Question: I have a listview, where each row is an EditText, with some text. When I tap on a row, EditText gets the focus, displays the blinking cursor and the selection anchor (you know the blue/gray looking handles that you drag around to select a range of text).
The is that when I move from one row to another (edittext to another), without enterting new text, the selection anchor in the previous edittext remains visible for a while. I would like to hide this anchor immediately if the edittext doesn't have focus.
Any ideas?
'''
editText.setOnFocusChangeListener(new OnFocusChangeListener() {
public void onFocusChange(View v, boolean hasFocus) {
if(hasFocus) {
} else {
editText.clearFocus();
//editText.clearComposingText();
}
}
});
'''

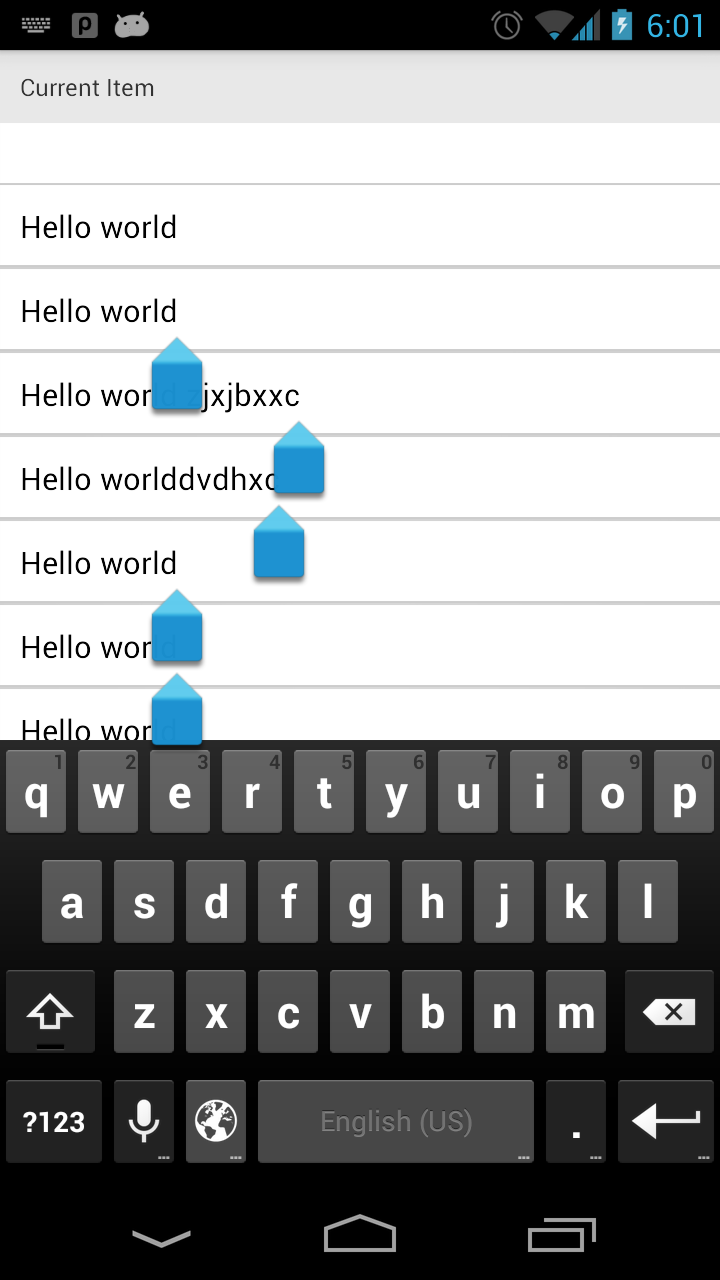
Answer: I finally got it! First of all, I removed focusability from the 'ListView'. Then I wrote a custom 'OnFocusChangeListener' that removes the selection from the view that looses the focus. This listener is applied to the views by a custom adapter (I wrapped 'ArrayAdapter', but you can as well wrap a 'SimpleCursorAdapter').
Attached is a demo (tested on an emulator with Eclair):
'''
public class ListOfEditViews extends Activity {
@Override
public void onCreate(Bundle savedInstanceState) {
super.onCreate(savedInstanceState);
ListView list = new ListView(this);
list.setAdapter(getAdapter());
list.setFocusable(false);
list.setFocusableInTouchMode(false);
setContentView(list);
}
private ListAdapter getAdapter() {
ArrayAdapter<String> adapter = new ArrayAdapter<String>(this, R.layout.edit_text, R.id.text) {
@Override
public View getView (int position, View convertView, ViewGroup parent) {
View view = super.getView(position, convertView, parent);
view.setFocusable(true);
view.setFocusableInTouchMode(true);
view.setOnFocusChangeListener(listener);
return view;
}
};
String words = "Lorem ipsum dolor sit amen";
for (String word: words.split(" "))
adapter.add(word);
return adapter;
}
private OnFocusChangeListener listener = new OnFocusChangeListener() {
public void onFocusChange(View view, boolean hasFocus) {
view.dispatchWindowFocusChanged(hasFocus);
}
};
}
'''